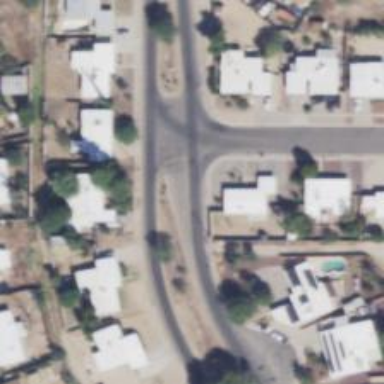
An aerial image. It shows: Road with stop sign.